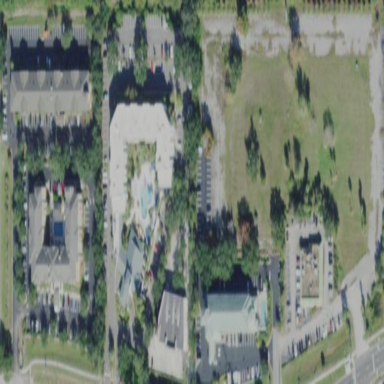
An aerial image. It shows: Hotel.